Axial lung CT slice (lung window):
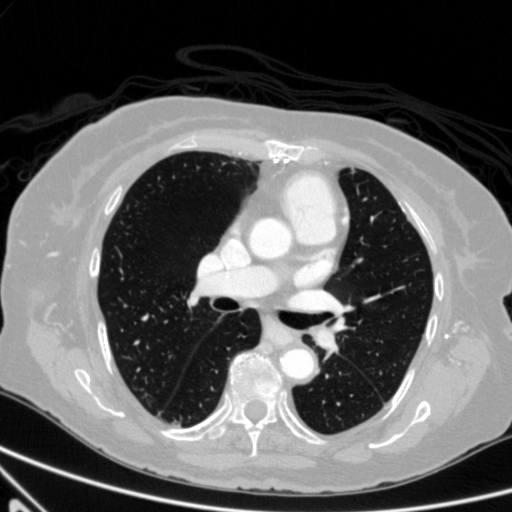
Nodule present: no